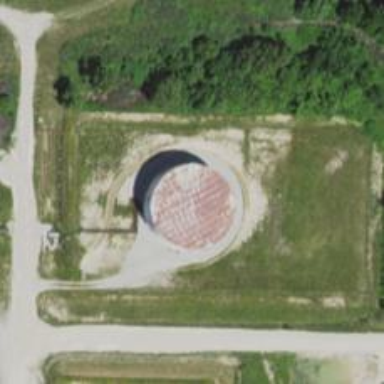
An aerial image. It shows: Storage tank with man-made structure.